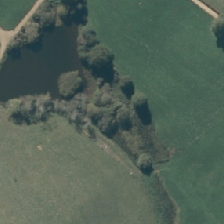
Land cover: lake_pond